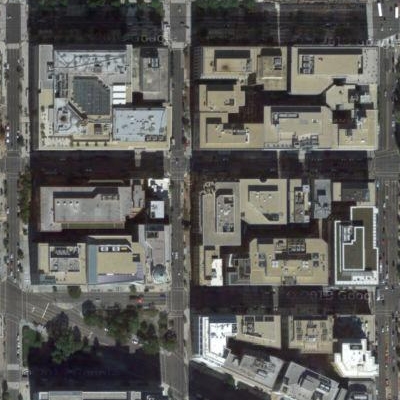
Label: Industry